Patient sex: M
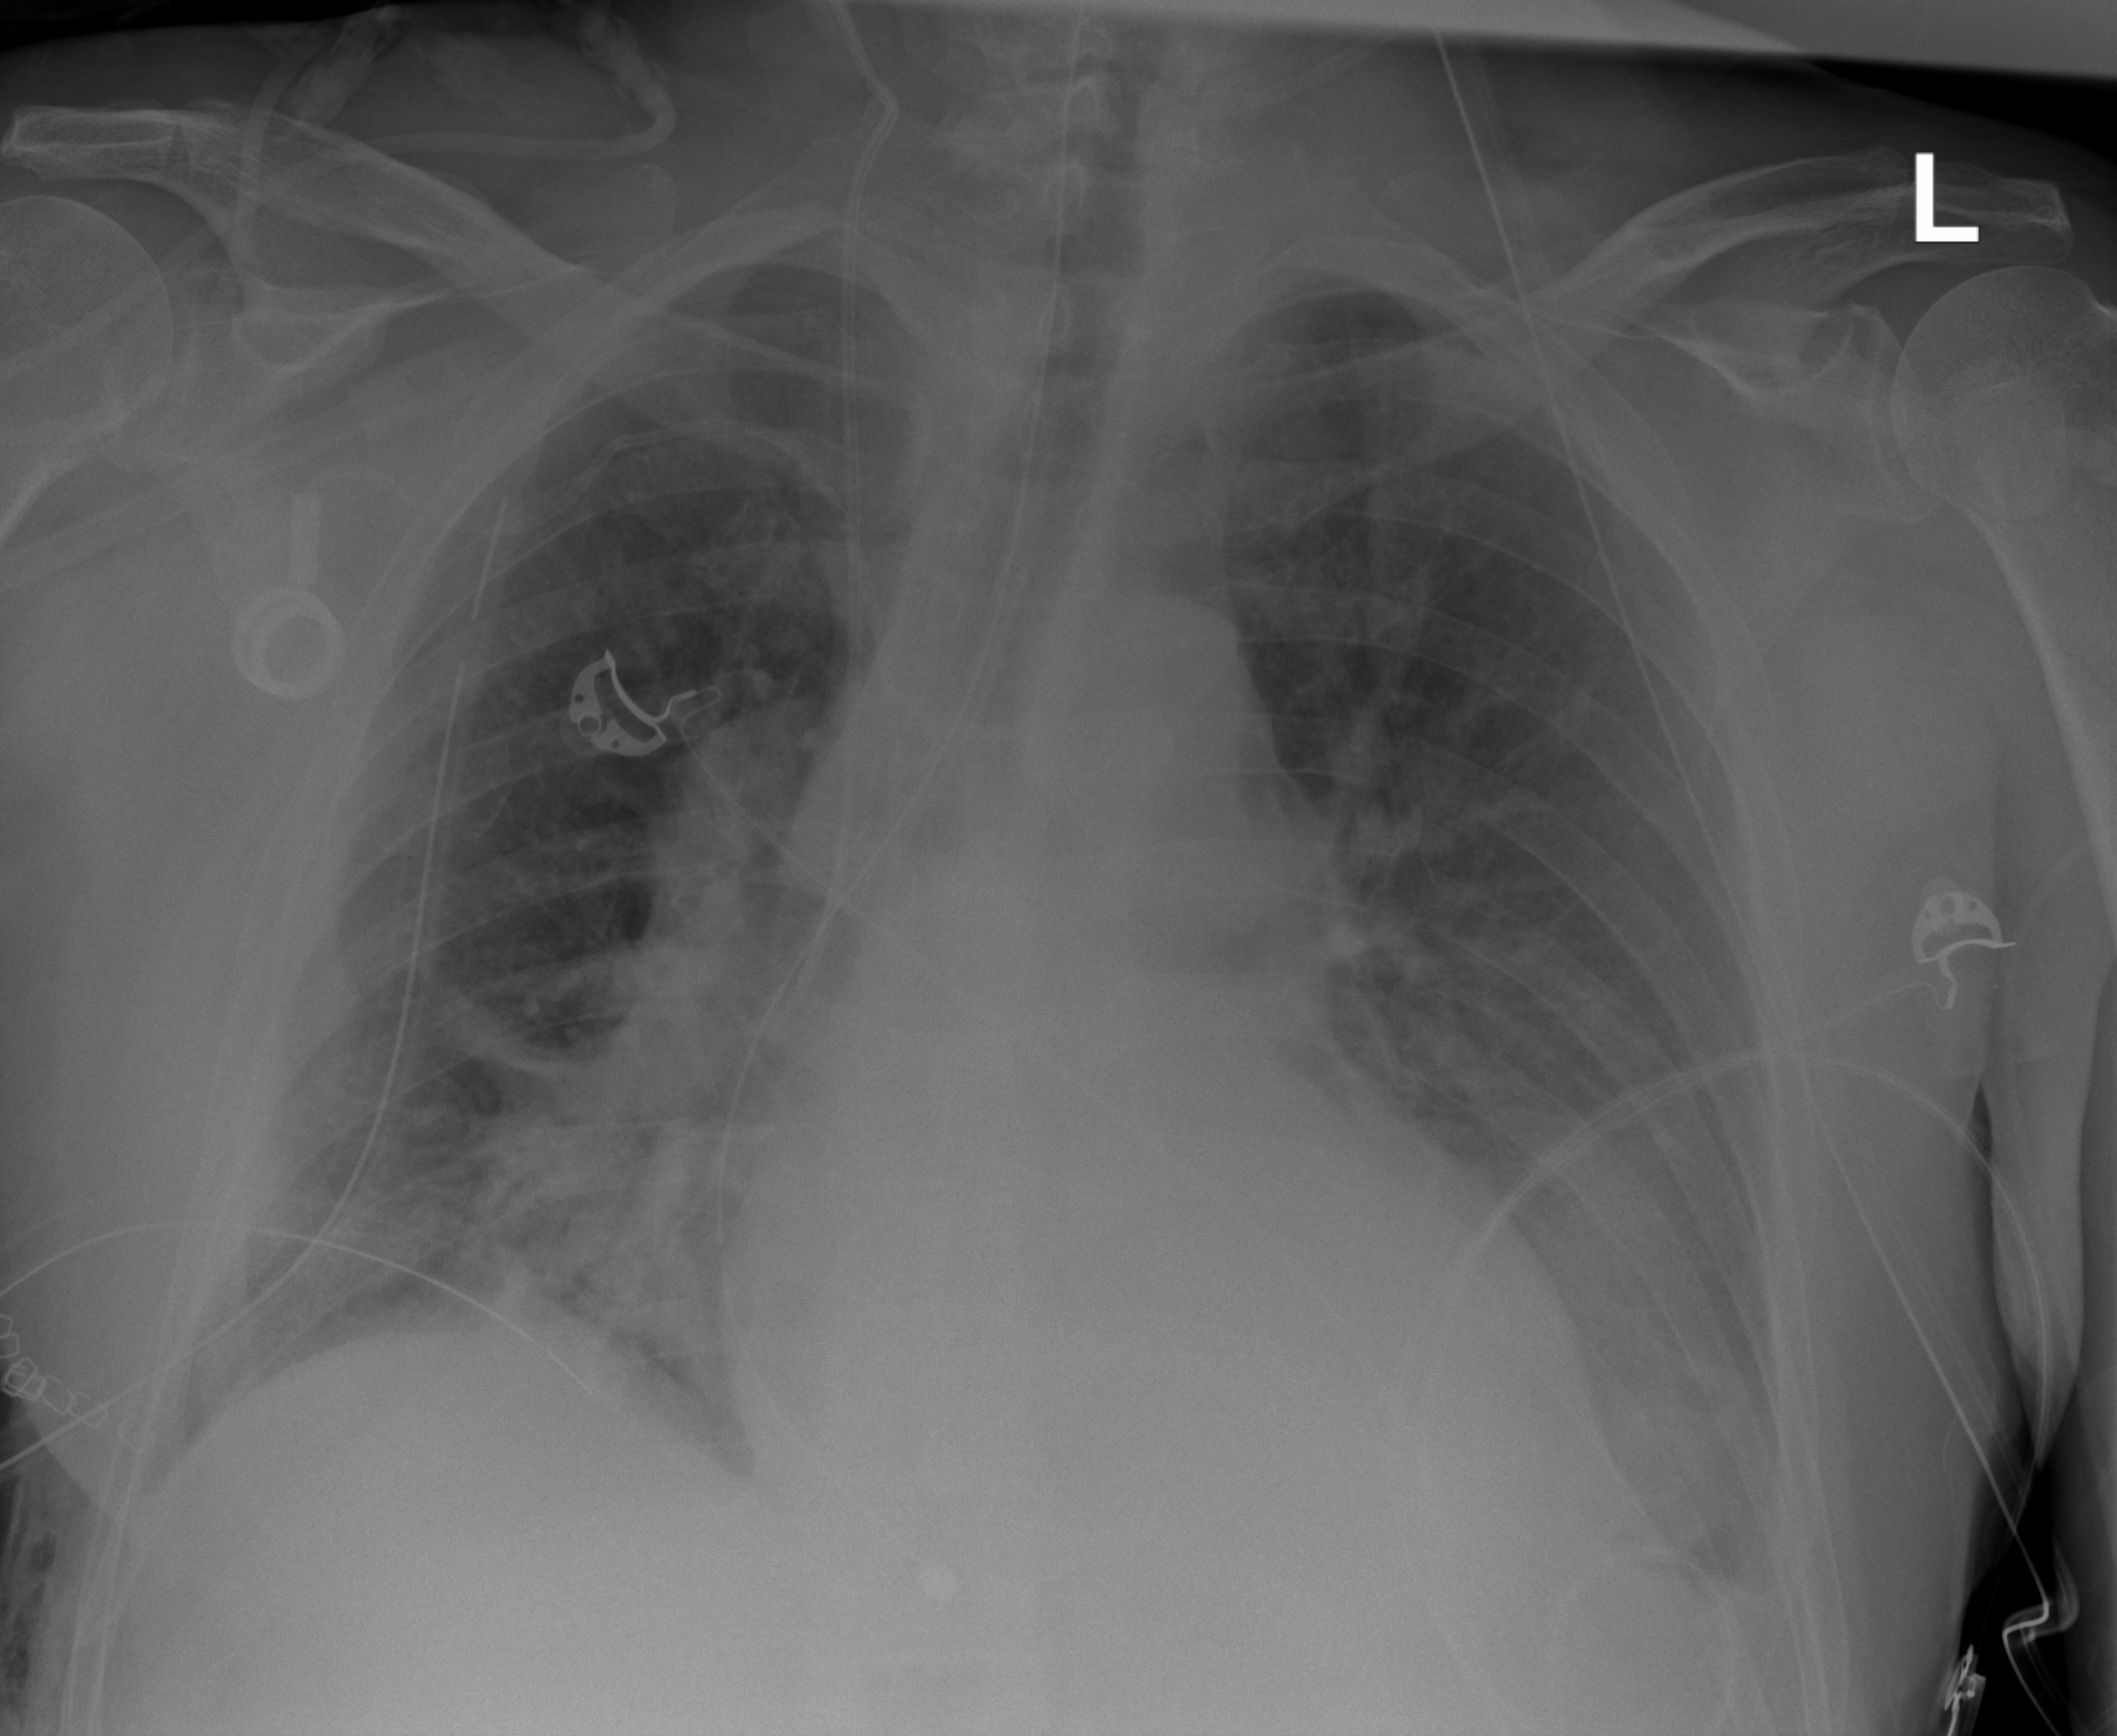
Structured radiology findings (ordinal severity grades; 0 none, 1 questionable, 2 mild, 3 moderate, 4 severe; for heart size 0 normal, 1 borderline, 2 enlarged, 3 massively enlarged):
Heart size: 2
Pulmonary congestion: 0
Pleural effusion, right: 0
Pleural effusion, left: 2
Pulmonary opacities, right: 2
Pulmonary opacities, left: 0
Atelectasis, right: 2
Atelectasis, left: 2